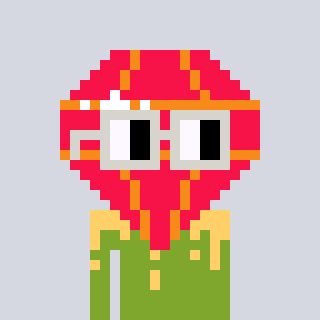
a pixel art character with square light gray glasses, a red diamond-shaped head and a slimegreen-colored body on a cool background